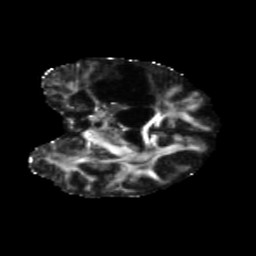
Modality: FA
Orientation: coronal
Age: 66
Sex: female
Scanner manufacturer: siemens
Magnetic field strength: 3 T
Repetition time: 5.47 s
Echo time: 0.0854 s